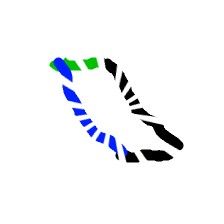
Shape: parallelogram